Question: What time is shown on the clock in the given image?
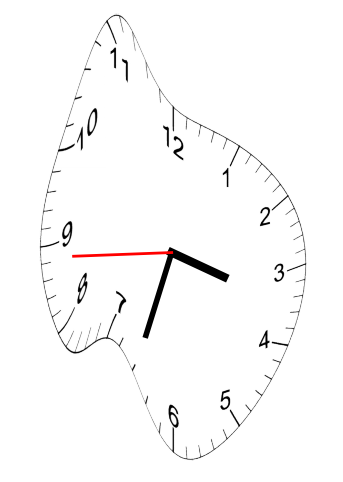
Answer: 03:32:44